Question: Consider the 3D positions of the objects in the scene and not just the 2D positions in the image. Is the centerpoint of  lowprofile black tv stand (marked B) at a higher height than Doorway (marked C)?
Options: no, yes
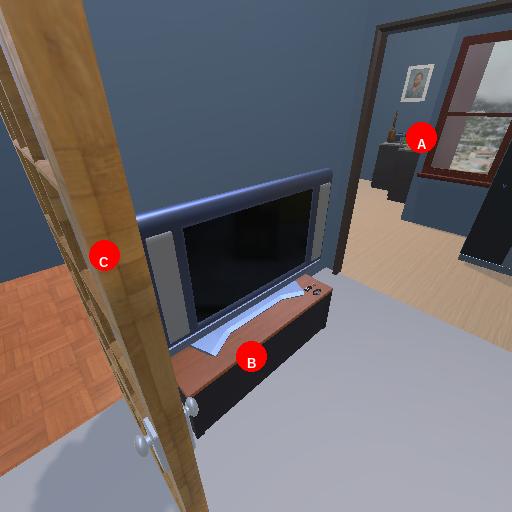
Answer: no